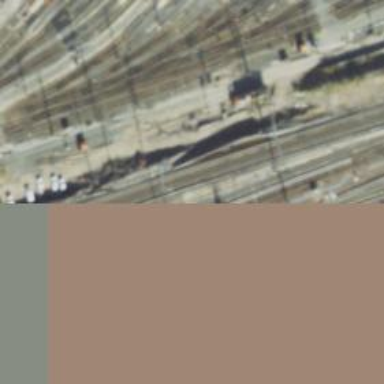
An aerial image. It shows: Railway with electrified contact lines.